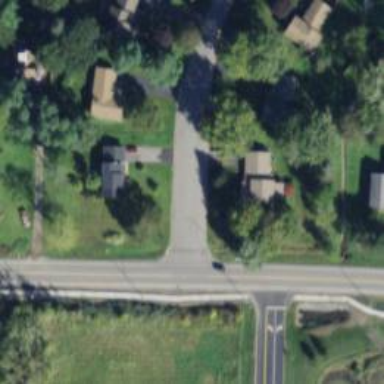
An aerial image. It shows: Stop road.